Question: I would like to create a PopoverController containing buttons, like this one:

I can create a UIViewController containing two buttons, but they won't be identical to those shown on screenshot above
How can I achieve this ?
Thanks
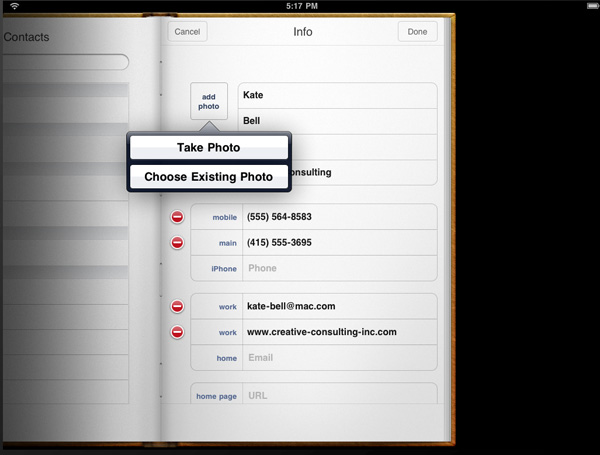
Answer: That is a 'UIActionSheet'.
On the iPad the 'UIActionSheet' class presents itself as a popover view when given a particular rect to present from. Without the given rect, it will display in the centre of the screen similar to a 'UIAlertView'.